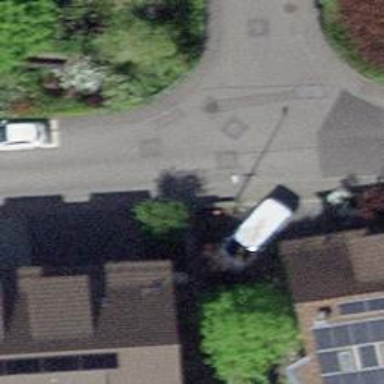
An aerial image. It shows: Road with steps.